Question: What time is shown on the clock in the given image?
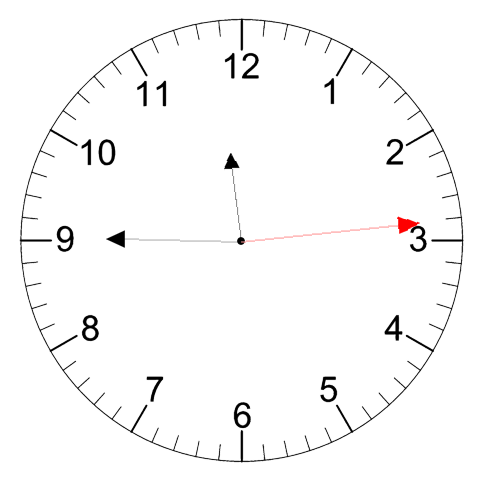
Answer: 11:45:14